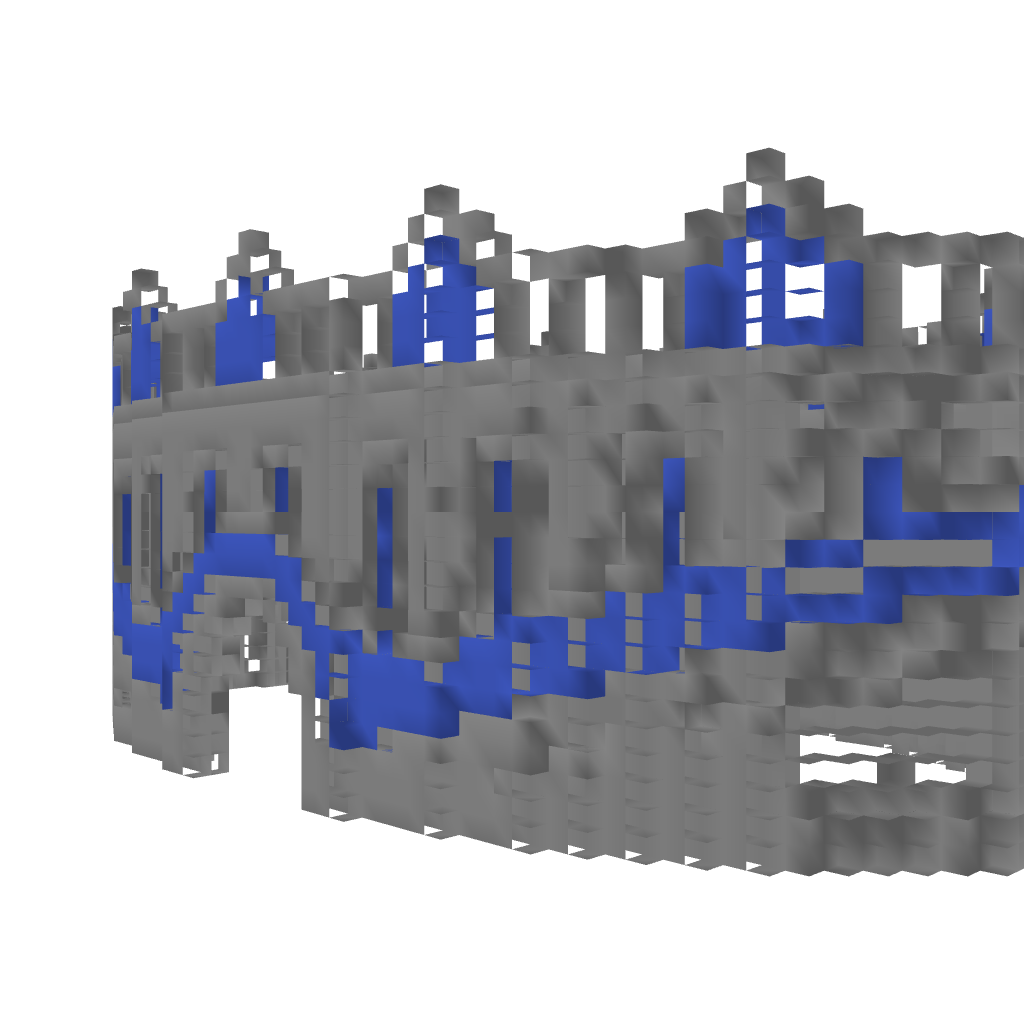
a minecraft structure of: Paul's Structure high quality